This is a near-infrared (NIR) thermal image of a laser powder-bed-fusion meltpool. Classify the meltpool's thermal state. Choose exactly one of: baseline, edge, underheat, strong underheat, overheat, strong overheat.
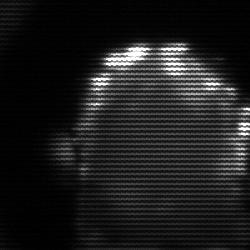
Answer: baseline